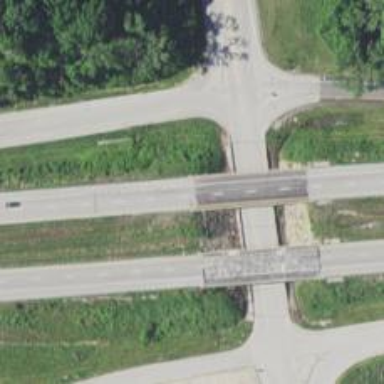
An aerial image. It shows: Bridge on trunk expressway.